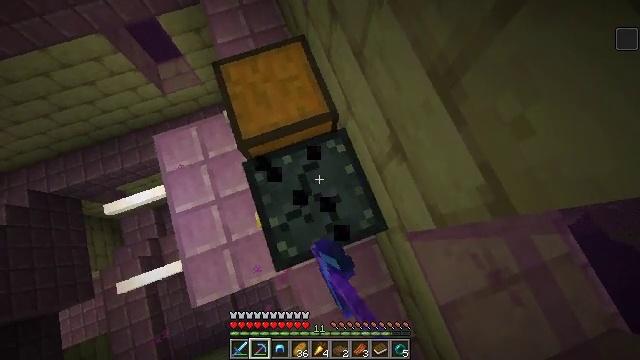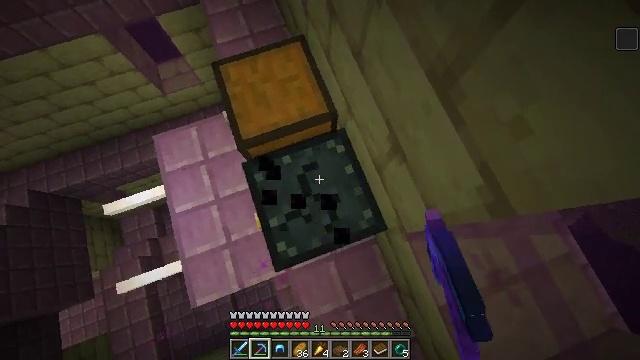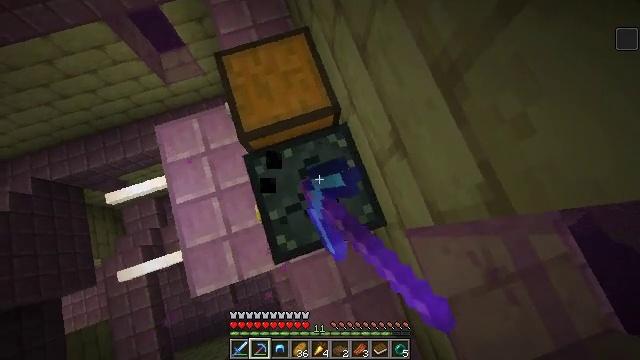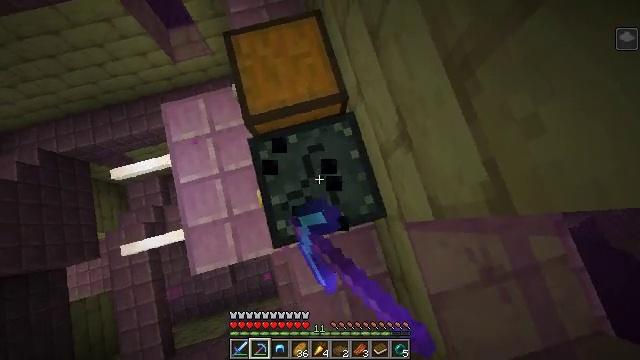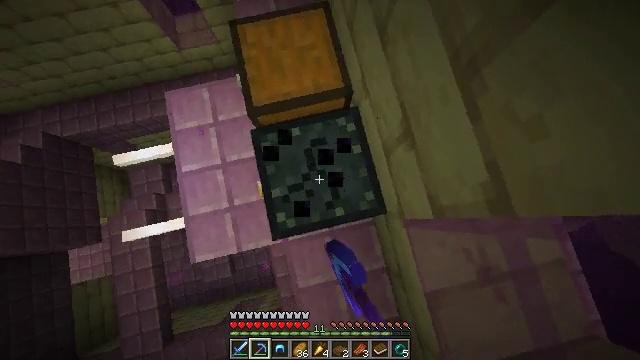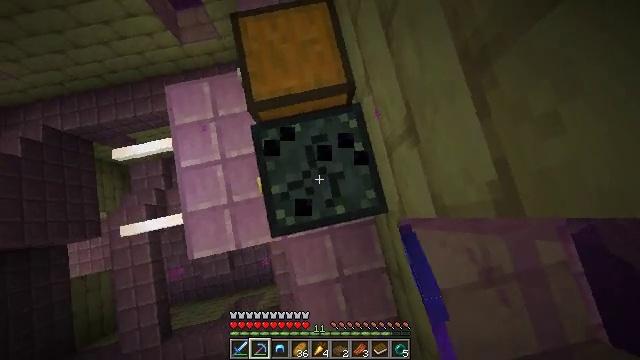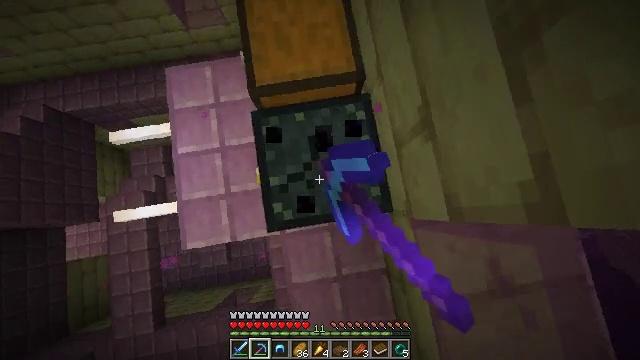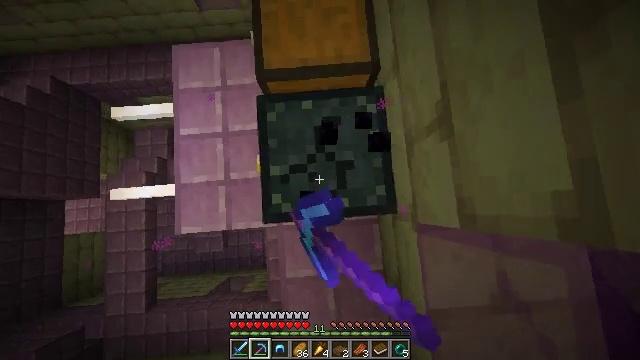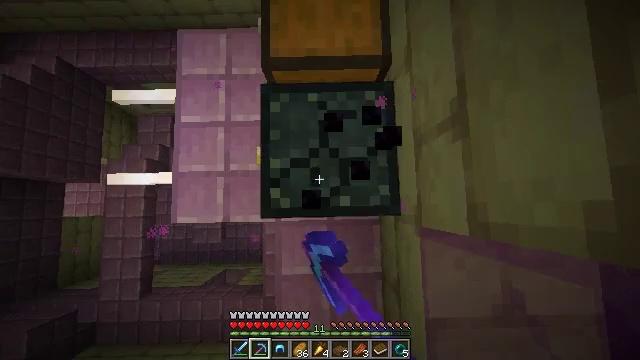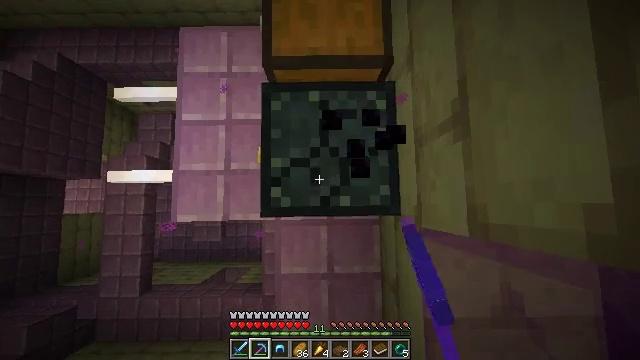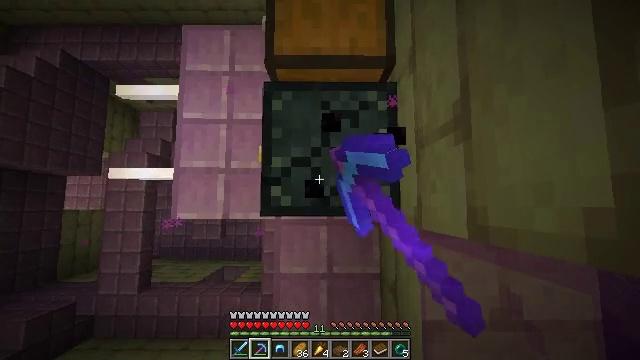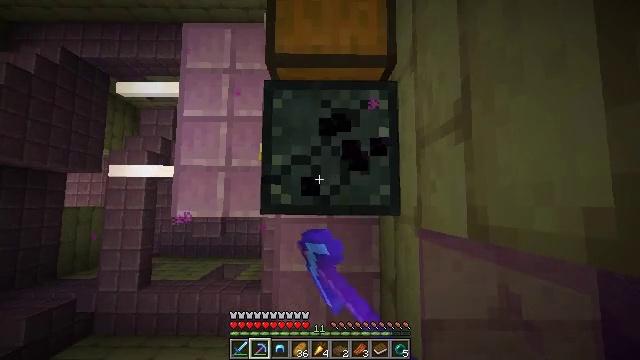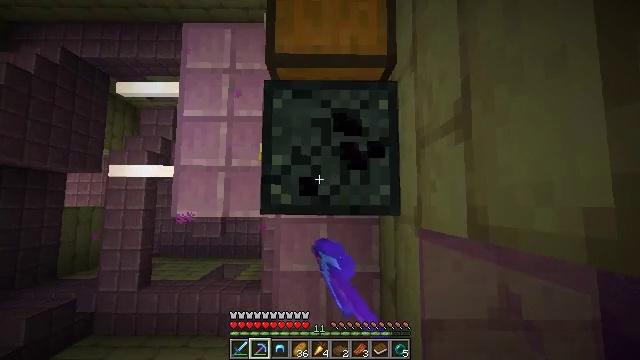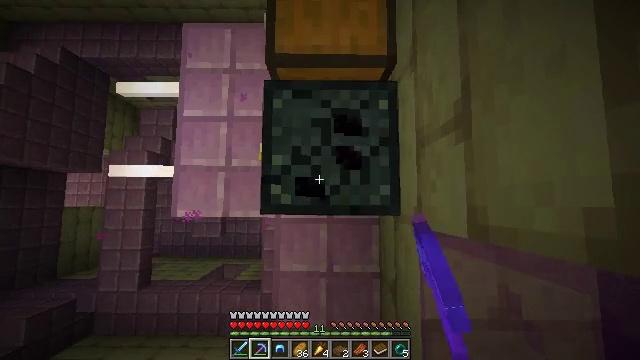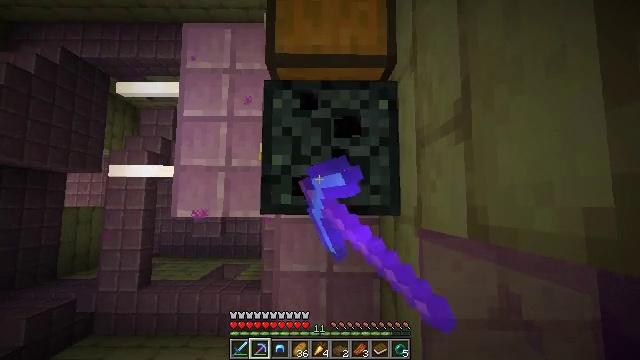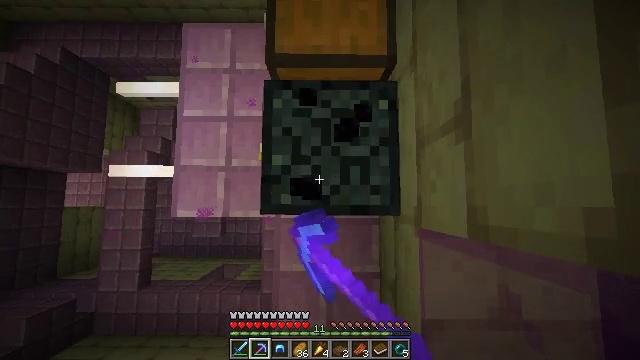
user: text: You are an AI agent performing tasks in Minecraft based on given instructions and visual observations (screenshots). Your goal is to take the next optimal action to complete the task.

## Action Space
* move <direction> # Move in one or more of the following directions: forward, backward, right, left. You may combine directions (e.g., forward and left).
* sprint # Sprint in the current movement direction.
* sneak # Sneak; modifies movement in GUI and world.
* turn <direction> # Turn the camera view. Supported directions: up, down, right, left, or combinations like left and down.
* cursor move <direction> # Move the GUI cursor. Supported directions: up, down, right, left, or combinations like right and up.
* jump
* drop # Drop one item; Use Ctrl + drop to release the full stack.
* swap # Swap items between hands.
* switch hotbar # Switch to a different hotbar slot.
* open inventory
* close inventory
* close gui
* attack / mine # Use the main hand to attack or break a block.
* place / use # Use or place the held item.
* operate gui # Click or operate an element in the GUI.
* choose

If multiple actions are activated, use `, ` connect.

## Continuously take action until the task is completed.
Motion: motion action
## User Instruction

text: Break the ender chest to move it.
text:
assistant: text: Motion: attack / mine
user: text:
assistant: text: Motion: turn left and down, attack / mine
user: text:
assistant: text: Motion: turn left and down, attack / mine
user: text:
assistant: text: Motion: turn left and down, attack / mine
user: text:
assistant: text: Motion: attack / mine
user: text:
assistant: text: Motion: turn left, attack / mine
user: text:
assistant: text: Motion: turn left and down, attack / mine
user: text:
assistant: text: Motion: turn left, attack / mine
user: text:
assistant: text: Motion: attack / mine
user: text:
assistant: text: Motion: attack / mine
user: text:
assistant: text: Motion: attack / mine
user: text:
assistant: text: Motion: attack / mine
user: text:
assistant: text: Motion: attack / mine
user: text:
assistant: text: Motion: attack / mine
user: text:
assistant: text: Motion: attack / mine
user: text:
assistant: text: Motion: attack / mine
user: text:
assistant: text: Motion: attack / mine
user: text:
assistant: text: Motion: attack / mine
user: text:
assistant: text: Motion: attack / mine
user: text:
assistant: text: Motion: attack / mine
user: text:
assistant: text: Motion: attack / mine
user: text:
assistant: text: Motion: attack / mine
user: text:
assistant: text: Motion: attack / mine